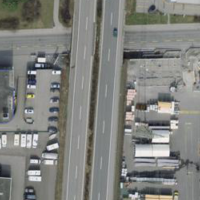
EUNIS habitat code: 57
Species observed at this site:
Turdus iliacus